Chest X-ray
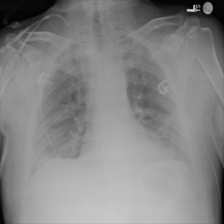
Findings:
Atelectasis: negative
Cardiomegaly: negative
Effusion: positive
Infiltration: negative
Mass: negative
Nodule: negative
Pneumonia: negative
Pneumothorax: negative
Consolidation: negative
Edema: negative
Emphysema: negative
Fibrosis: negative
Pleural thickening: negative
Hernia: negative